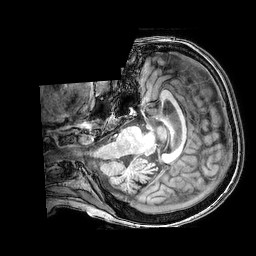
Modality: T1w
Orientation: axial
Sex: female
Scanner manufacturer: philips
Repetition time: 0.008203 s
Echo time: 0.00378 s